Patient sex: M
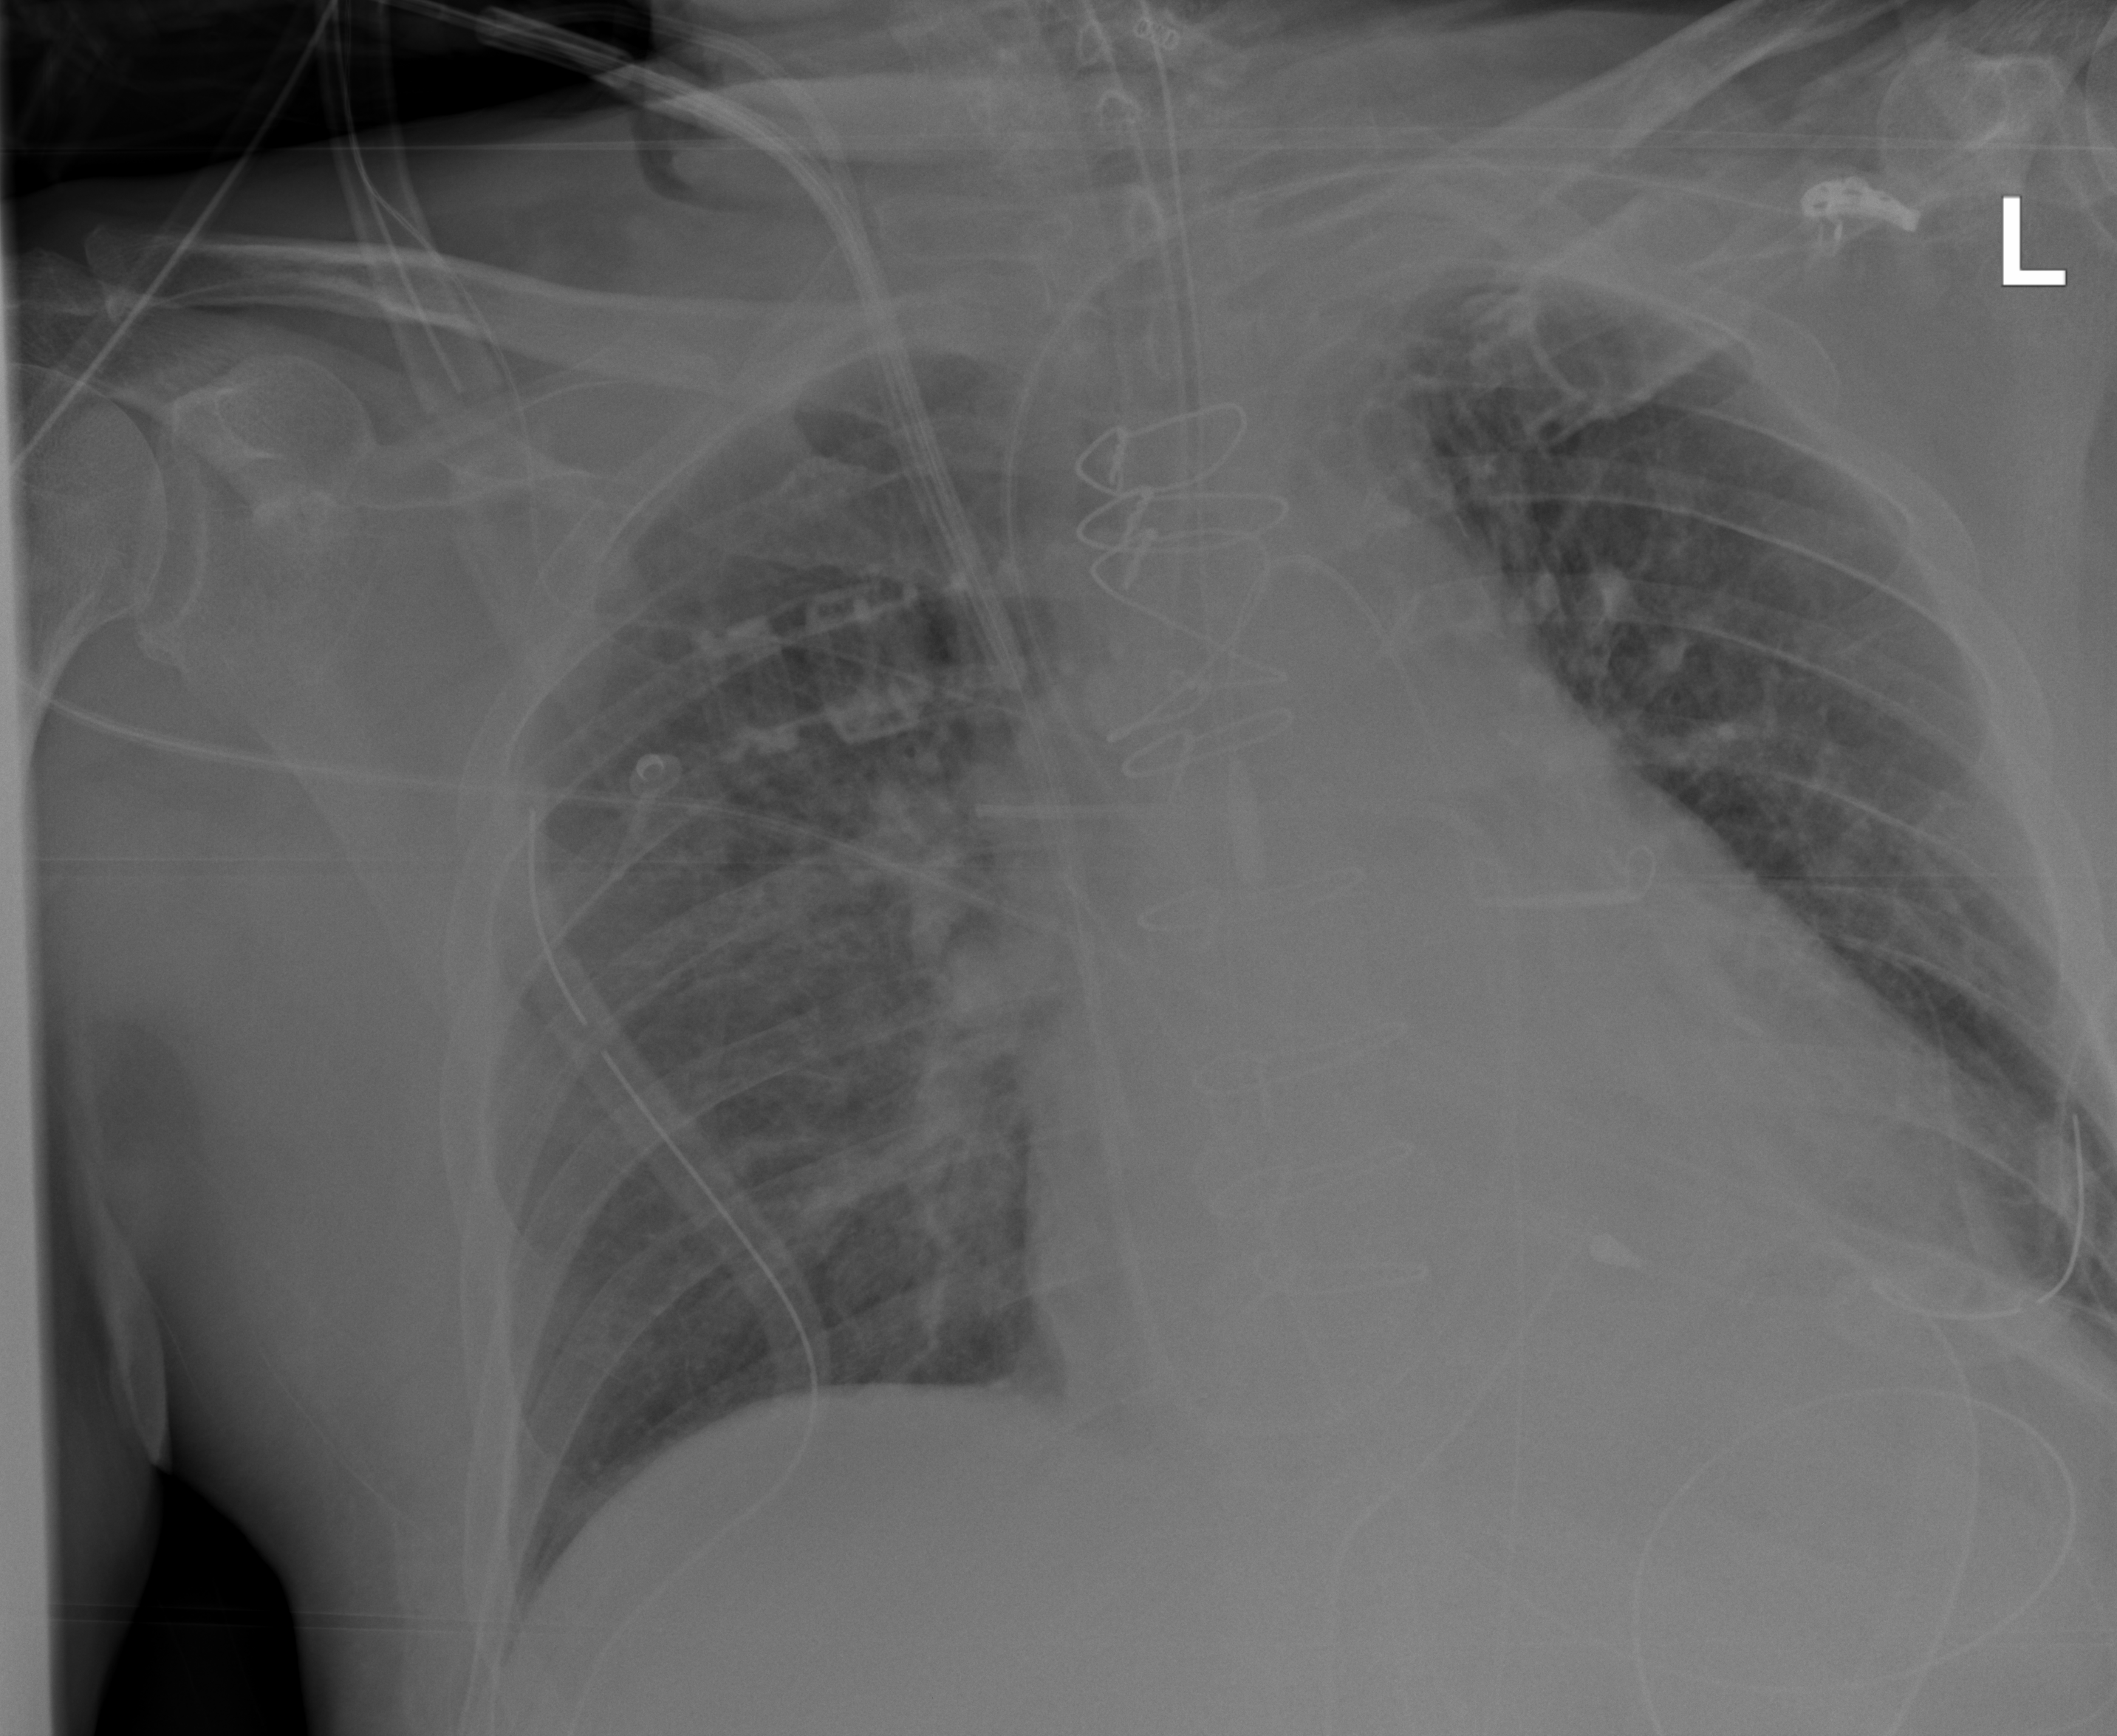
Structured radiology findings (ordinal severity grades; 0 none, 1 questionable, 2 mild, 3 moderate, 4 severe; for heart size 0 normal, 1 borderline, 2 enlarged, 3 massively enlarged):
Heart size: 2
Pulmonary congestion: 2
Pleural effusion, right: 0
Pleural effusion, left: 2
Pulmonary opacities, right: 2
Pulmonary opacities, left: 0
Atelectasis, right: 2
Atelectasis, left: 2